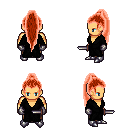
a pixel art fantasy rpg character, male body template, human, tanned skin, gray robe, robe skirt, red extra-long topknot hairstyle, metal gloves, metal boots, dagger, four views (front, back, left, right), 2x2 character sprite sheet, small pixel art, hard edges, no anti-aliasing